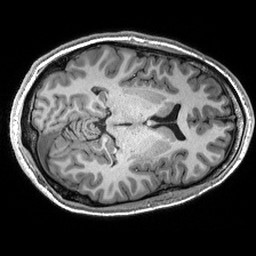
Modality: T1w
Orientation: axial
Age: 23
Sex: male
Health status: healthy
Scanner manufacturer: siemens
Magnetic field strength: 3 T
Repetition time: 2.53 s
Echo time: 0.00288 s